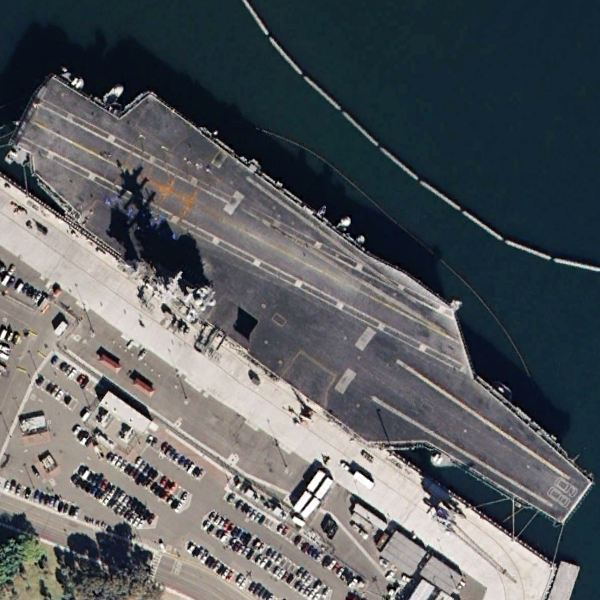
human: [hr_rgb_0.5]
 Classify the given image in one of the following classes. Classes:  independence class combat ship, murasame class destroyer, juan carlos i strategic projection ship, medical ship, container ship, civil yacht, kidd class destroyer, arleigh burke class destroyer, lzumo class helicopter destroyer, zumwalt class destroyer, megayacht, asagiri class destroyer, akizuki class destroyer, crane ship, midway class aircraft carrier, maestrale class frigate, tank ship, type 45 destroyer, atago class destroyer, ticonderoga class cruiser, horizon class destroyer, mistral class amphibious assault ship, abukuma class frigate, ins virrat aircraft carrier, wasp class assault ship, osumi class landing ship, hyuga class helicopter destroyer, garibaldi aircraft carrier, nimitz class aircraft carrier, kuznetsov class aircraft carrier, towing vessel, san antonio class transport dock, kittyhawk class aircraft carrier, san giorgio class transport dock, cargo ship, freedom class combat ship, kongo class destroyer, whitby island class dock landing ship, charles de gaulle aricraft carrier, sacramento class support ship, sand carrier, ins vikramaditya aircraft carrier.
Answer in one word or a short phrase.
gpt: Nimitz class aircraft carrier